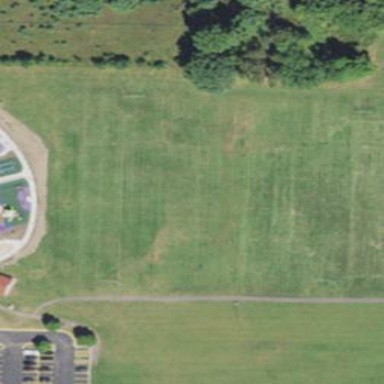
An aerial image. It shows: Soccer pitch for leisureland activities.